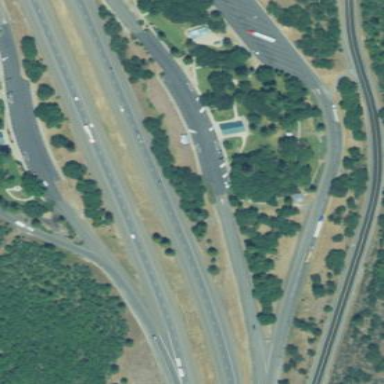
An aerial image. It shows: Rest area along the road.